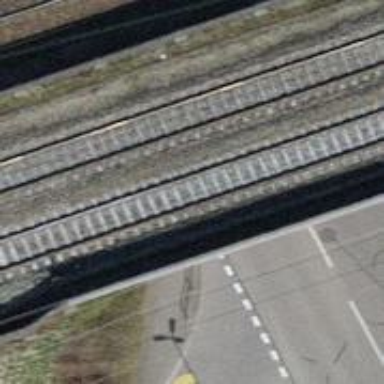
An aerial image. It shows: Platform for public transport and road usage.